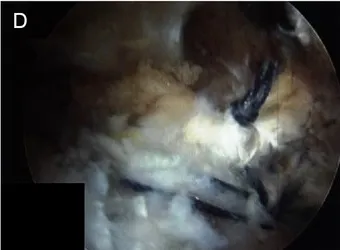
Final image of double row construct.
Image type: endoscopy (arthroscopy)